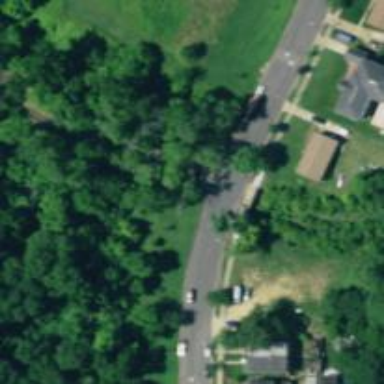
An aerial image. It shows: Residential road with sidewalk on the left side.